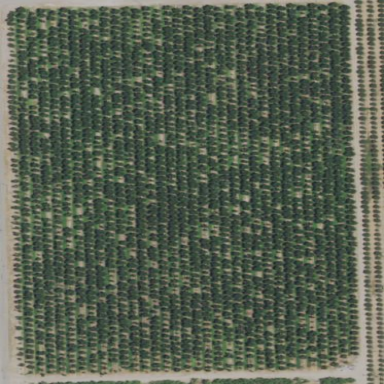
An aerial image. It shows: Orchard filled with plum trees.